Field crop: maize
Growth stage: 1
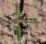
Species: atriplex